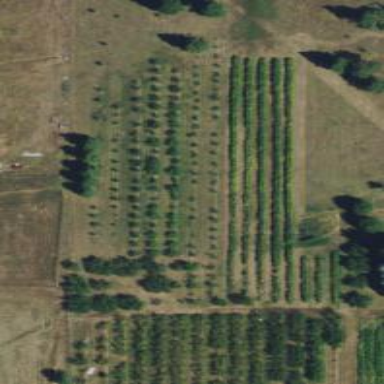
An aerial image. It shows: Orchard.